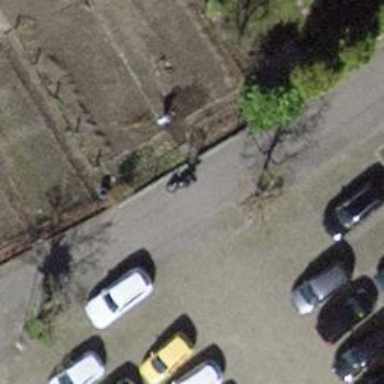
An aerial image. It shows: Parking aisle with grass paver surface.